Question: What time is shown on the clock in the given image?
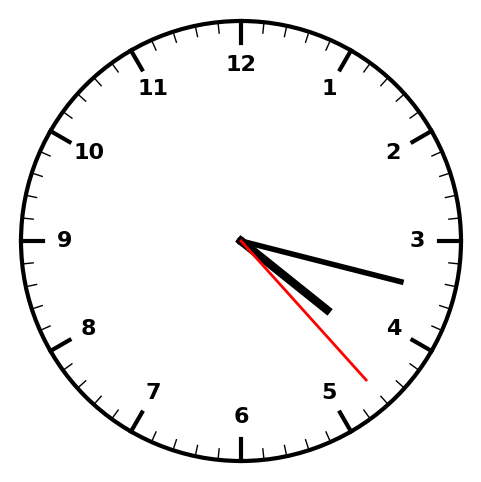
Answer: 04:17:23